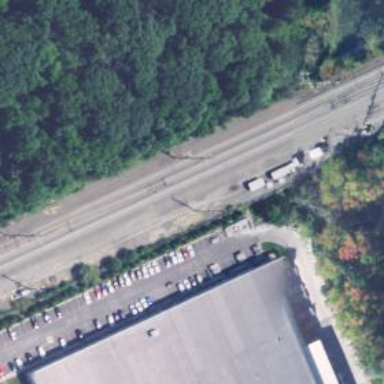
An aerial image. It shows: Railway track with contact lines for electrification.